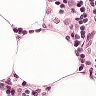
Metastatic tissue present: no